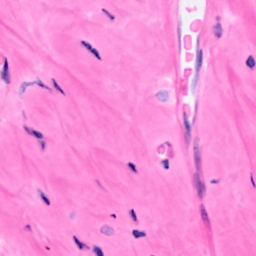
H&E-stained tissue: Breast